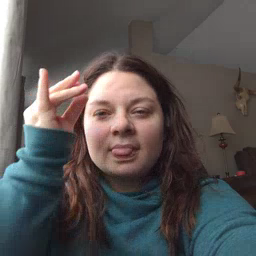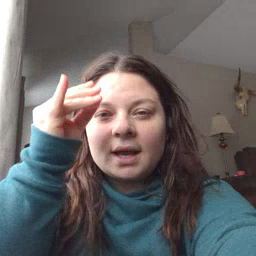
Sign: think